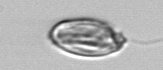
Label: Katodinium_or_Torodinium